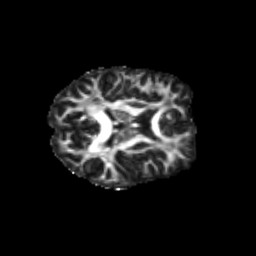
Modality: FA
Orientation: axial
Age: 39
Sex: female
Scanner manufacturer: siemens
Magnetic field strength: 3 T
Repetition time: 1.8 s
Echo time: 0.07 s